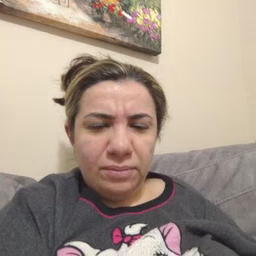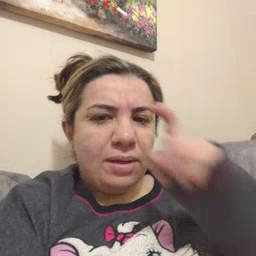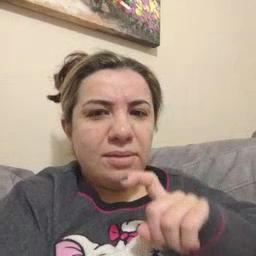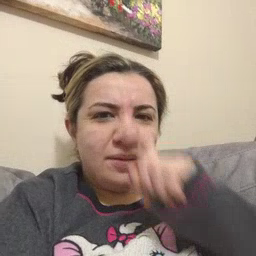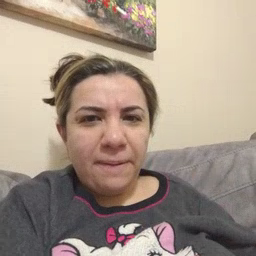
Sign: doll